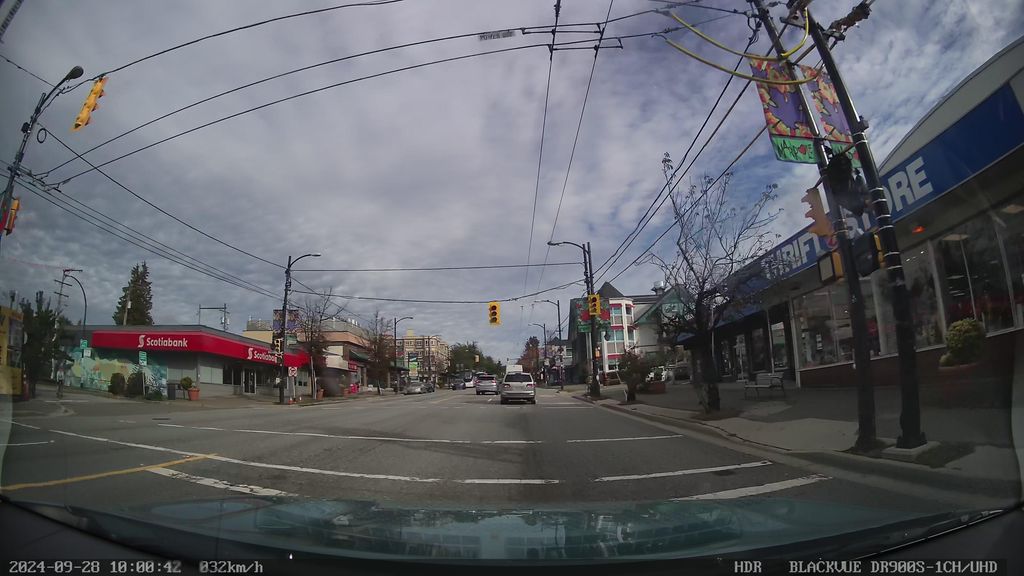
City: vancouver